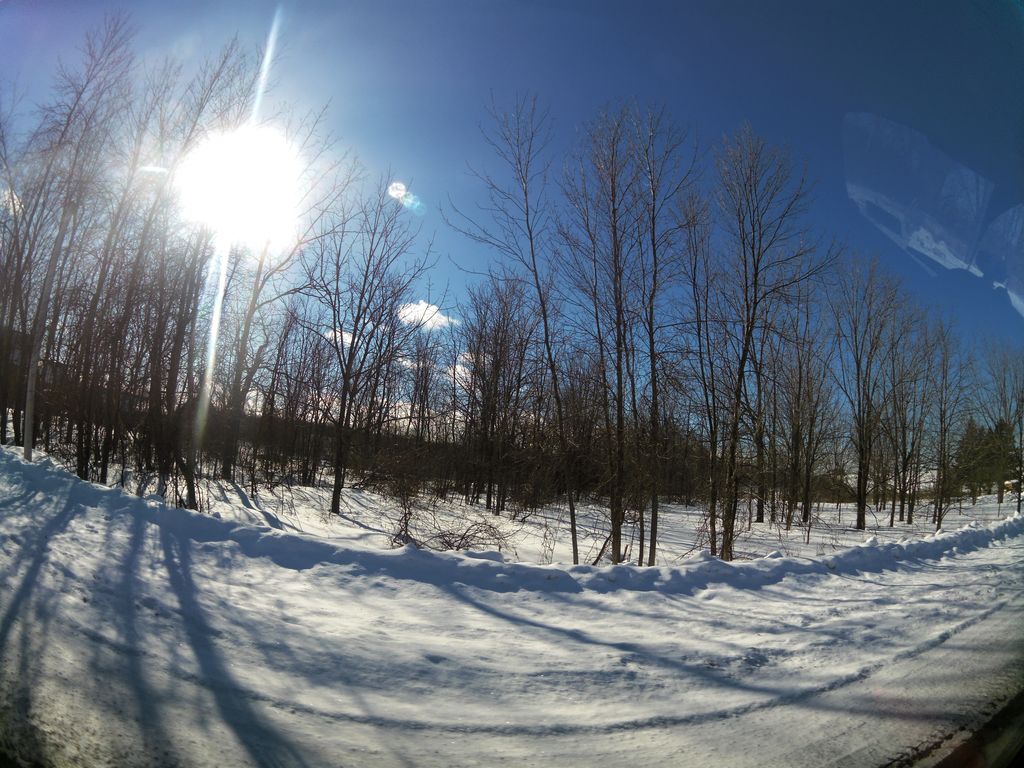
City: ottawa-gatineau